Interaction volume radius: 5 \u00c5
Interaction volume height: 10 \u00c5
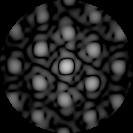
Disorder parameter: 0.3001